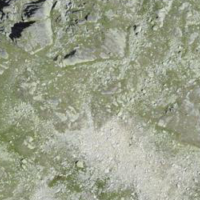
EUNIS habitat code: 31
Species observed at this site:
Prunella collaris
Oenanthe oenanthe
Gypaetus barbatus
Saxicola rubetra
Montifringilla nivalis
Nucifraga caryocatactes
Aquila chrysaetos
Corvus corax
Periparus ater